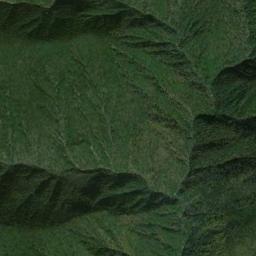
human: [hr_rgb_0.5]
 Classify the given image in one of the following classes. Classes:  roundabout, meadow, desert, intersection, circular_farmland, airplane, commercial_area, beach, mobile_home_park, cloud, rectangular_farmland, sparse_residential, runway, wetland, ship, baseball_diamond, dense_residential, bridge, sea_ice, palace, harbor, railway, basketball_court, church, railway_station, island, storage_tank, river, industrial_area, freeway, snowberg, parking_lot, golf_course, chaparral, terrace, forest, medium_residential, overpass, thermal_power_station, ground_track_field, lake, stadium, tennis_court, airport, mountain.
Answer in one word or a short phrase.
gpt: mountain